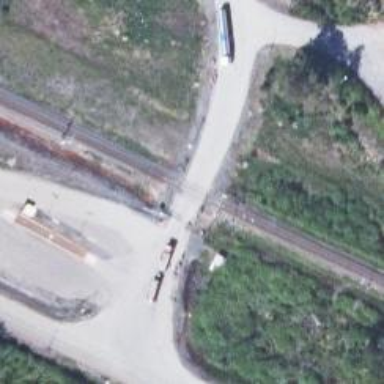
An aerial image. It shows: Level crossing with lights and saltire markings.